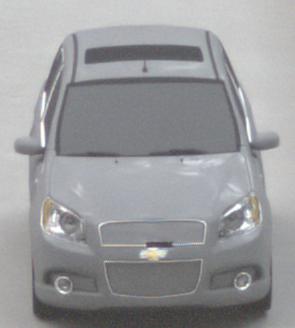
Make: Chevrolet
Model: Aveo 1.2
Detailed model: Aveo
Model produced from: 2008/06
Model produced until: 2011/01
Doors: 3
Color: gray
Road condition: dry road
Daytime: sunrise or sunset
Contrast: medium contrast